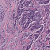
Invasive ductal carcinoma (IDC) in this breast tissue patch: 1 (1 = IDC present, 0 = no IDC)